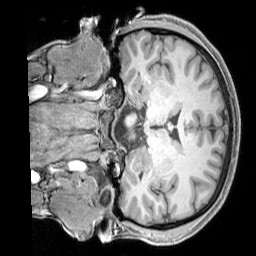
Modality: T1w
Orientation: coronal
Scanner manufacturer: siemens
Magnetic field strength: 3 T
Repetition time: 2.3 s
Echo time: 0.00226 s